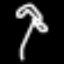
Label: palm tree